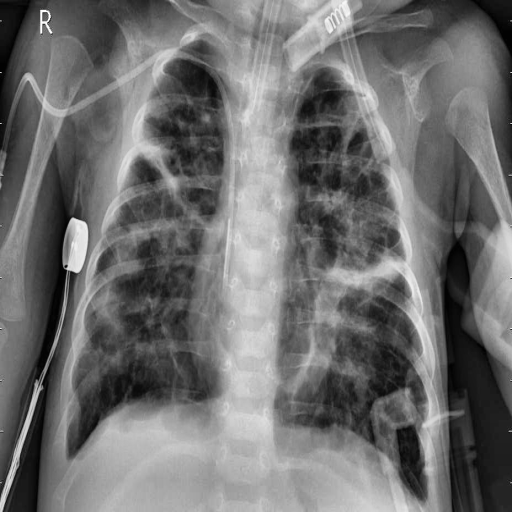
Finding: PNEUMONIA